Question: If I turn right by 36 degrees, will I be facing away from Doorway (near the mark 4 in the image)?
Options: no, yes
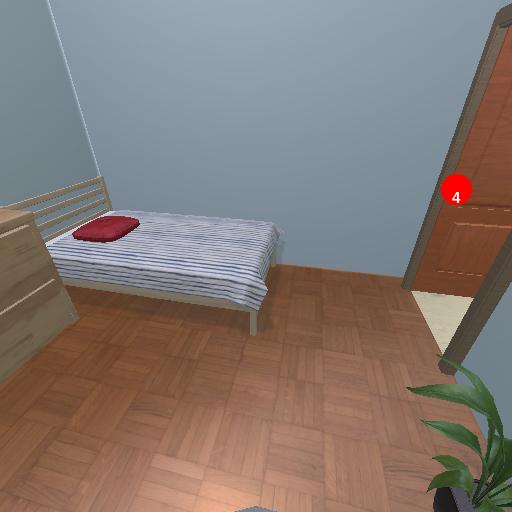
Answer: no